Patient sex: F
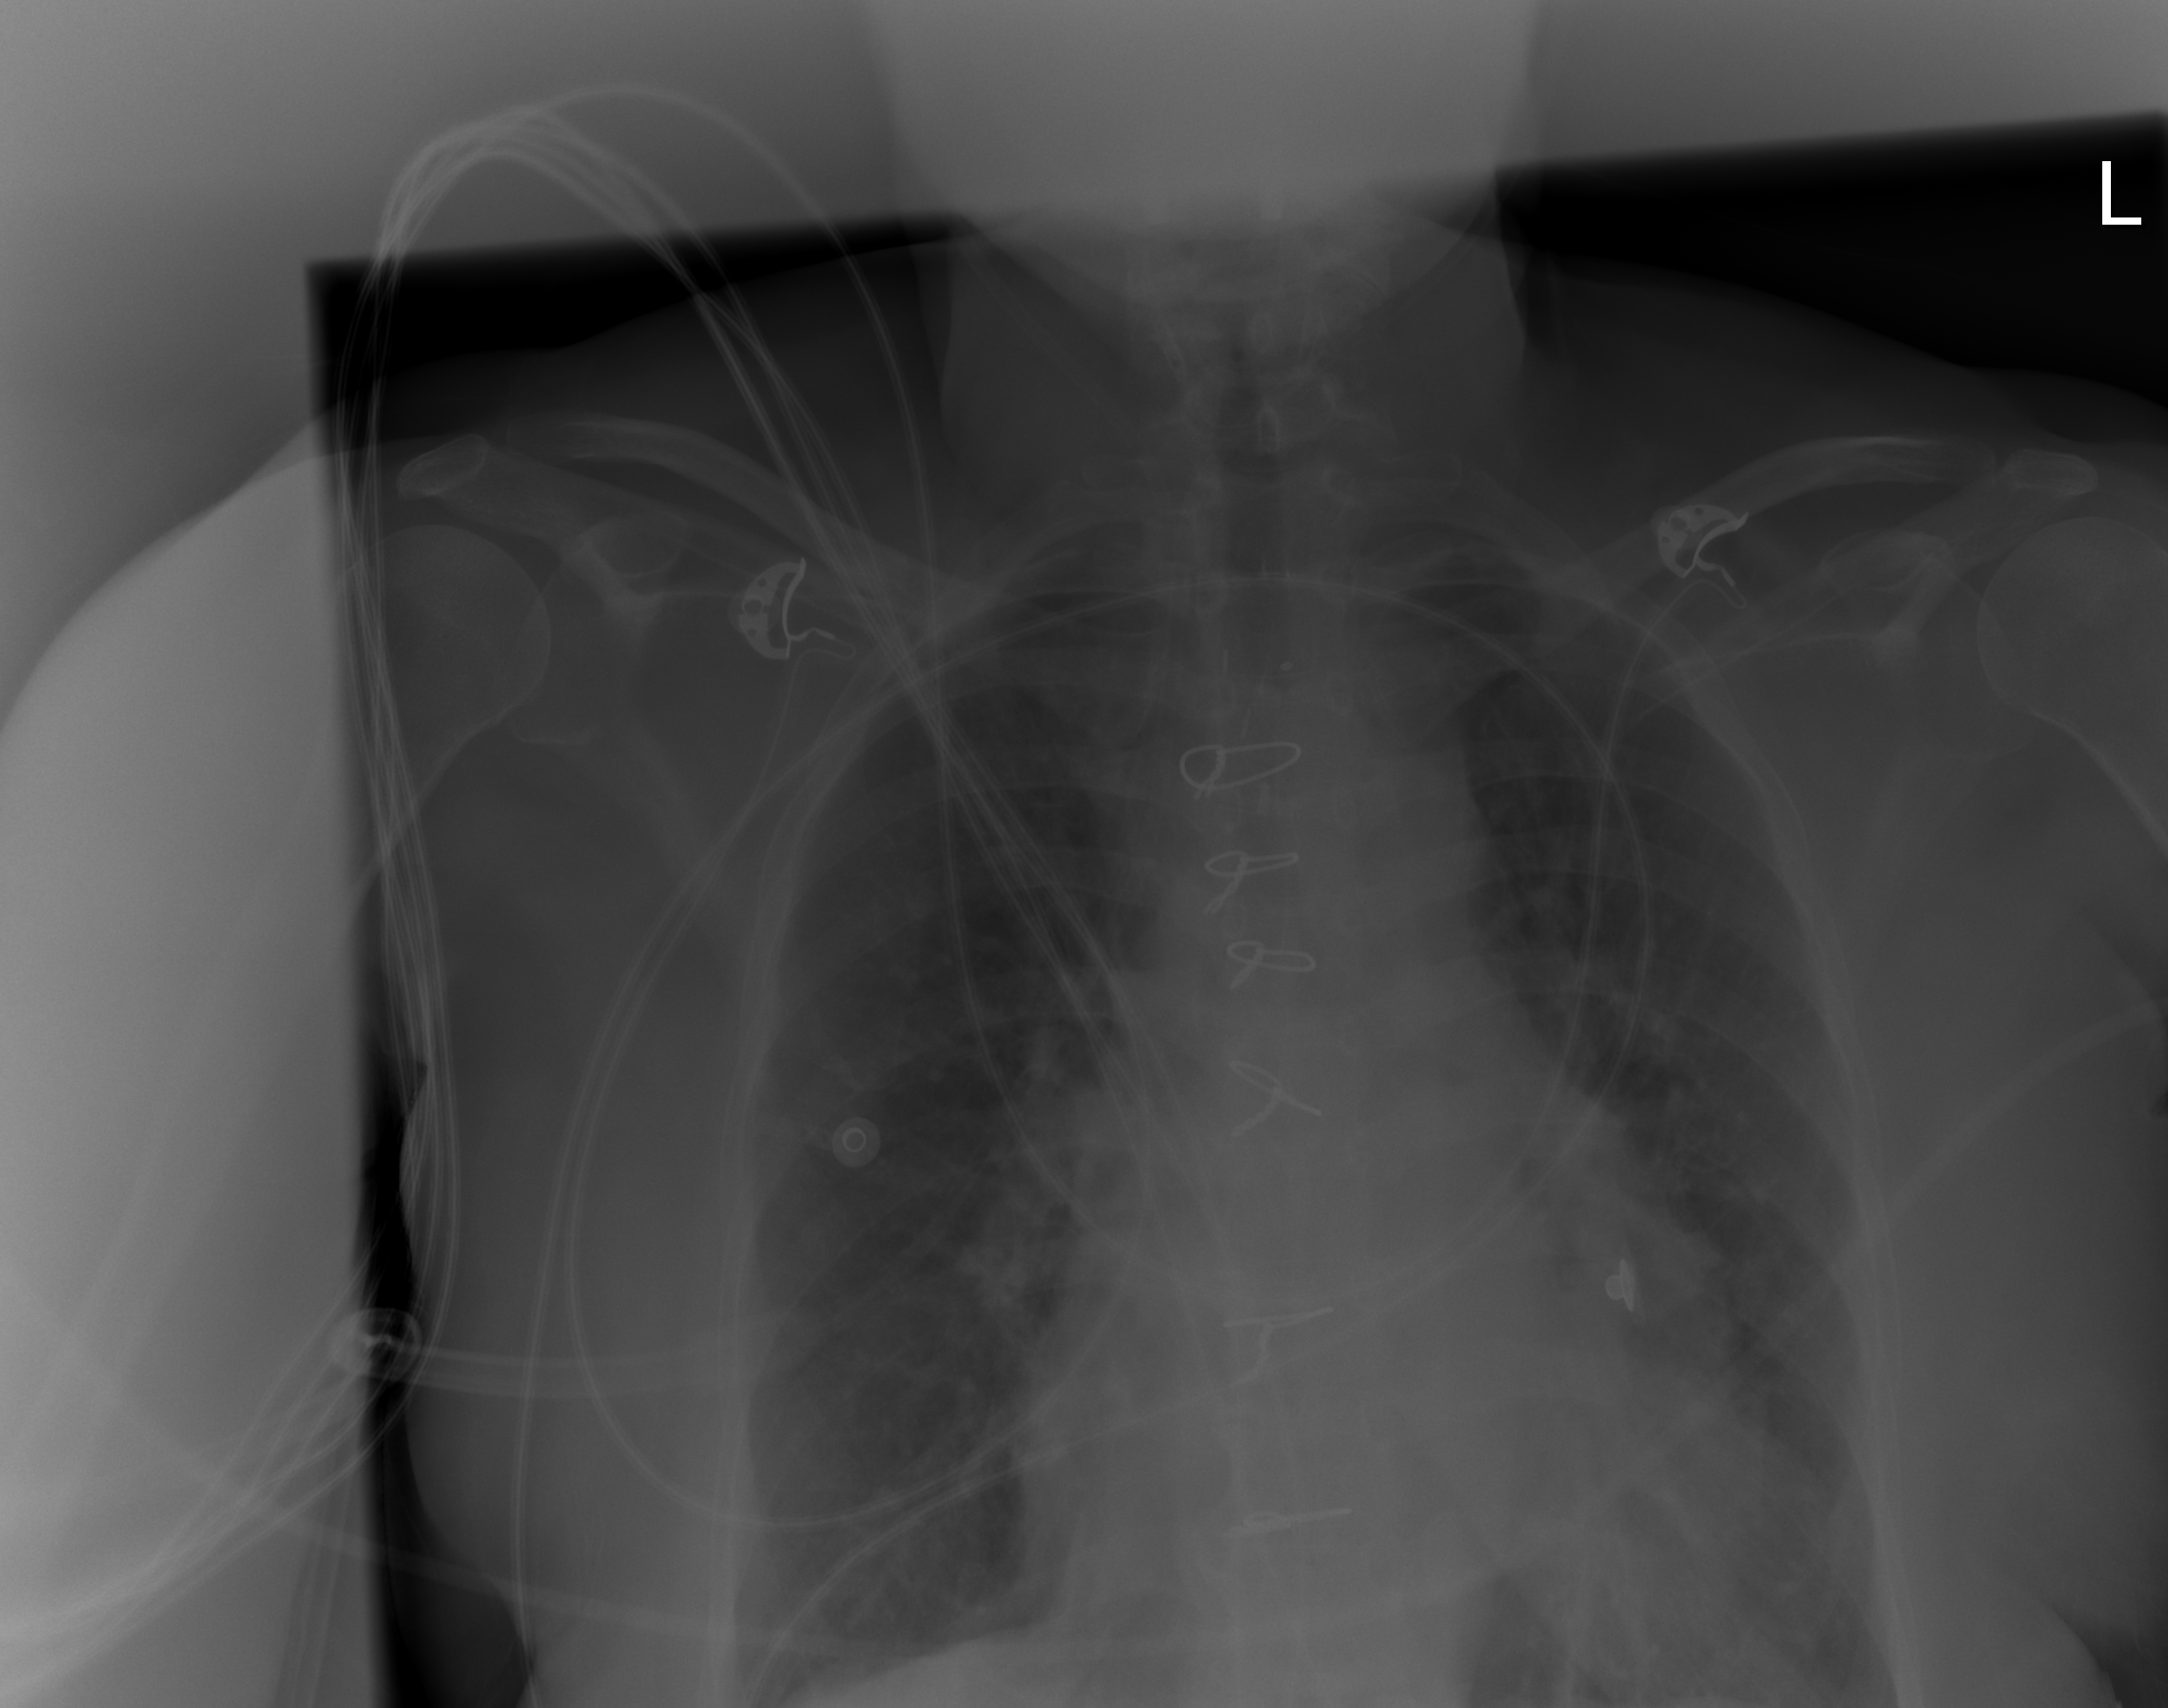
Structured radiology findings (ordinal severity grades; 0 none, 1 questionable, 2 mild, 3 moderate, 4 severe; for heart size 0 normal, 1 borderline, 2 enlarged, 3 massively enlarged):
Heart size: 2
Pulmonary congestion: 2
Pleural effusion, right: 2
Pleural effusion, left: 2
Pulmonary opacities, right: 0
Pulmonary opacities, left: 0
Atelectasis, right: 2
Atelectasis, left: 2